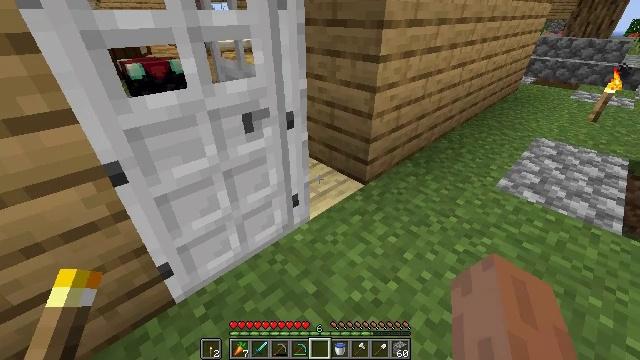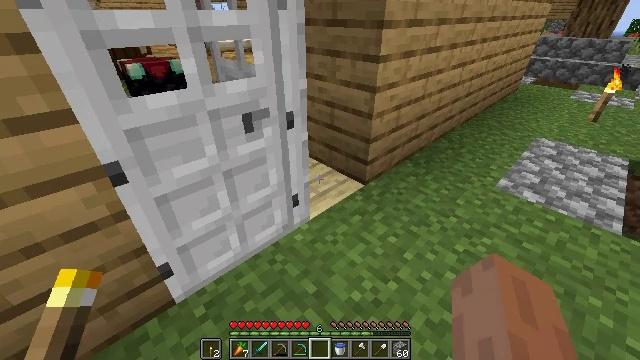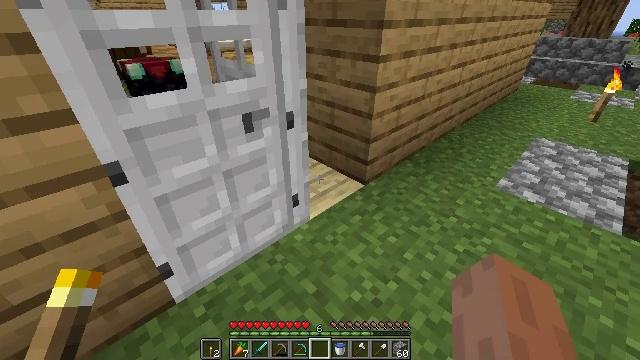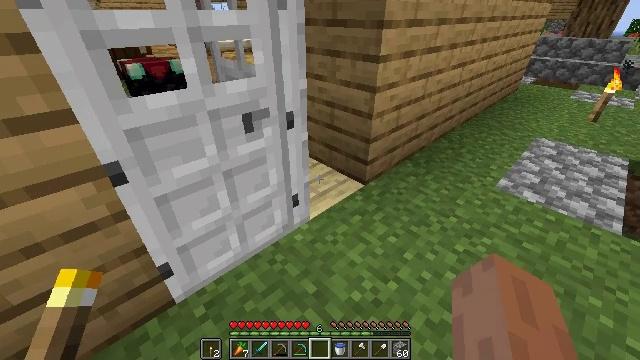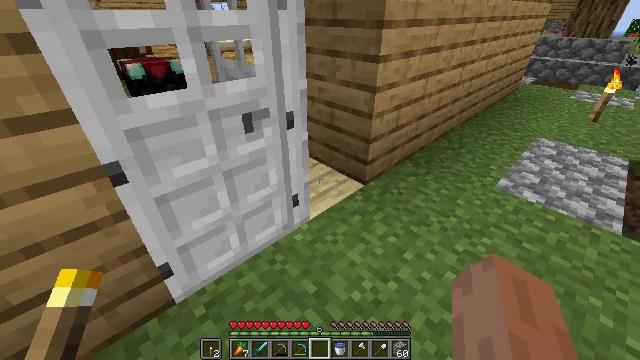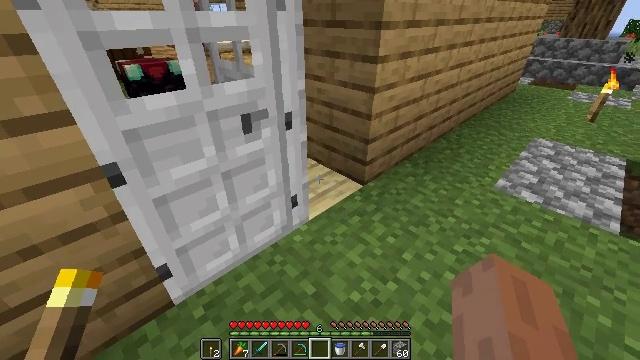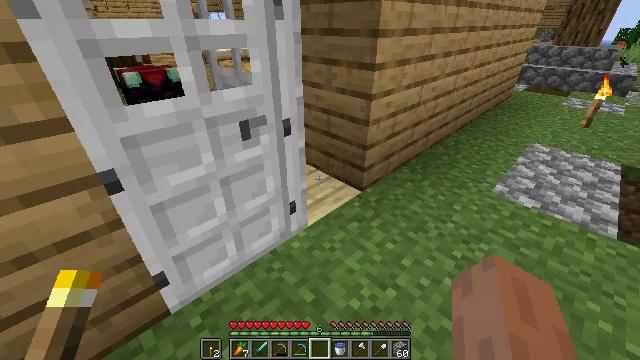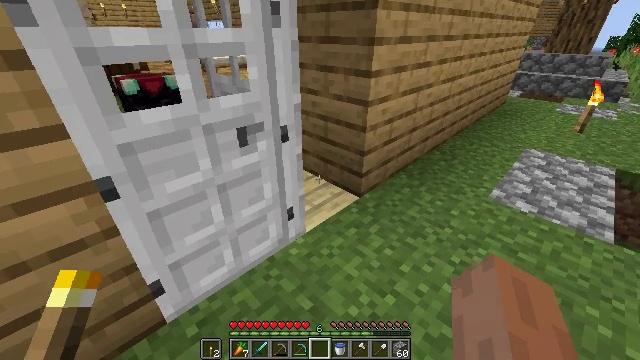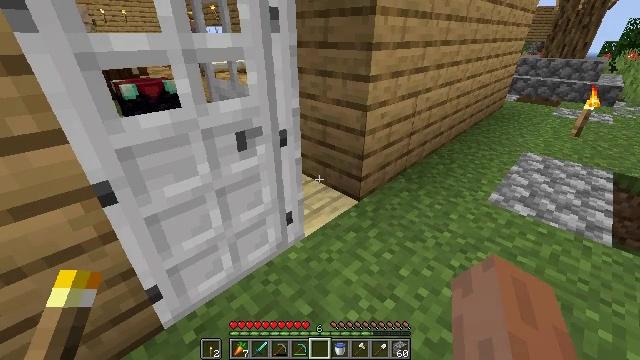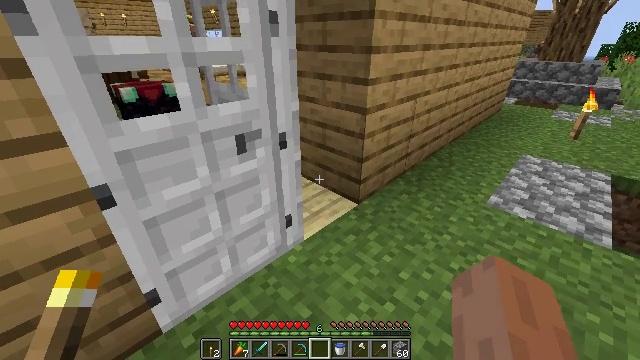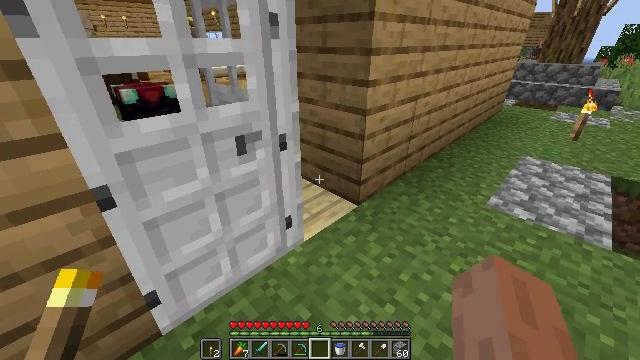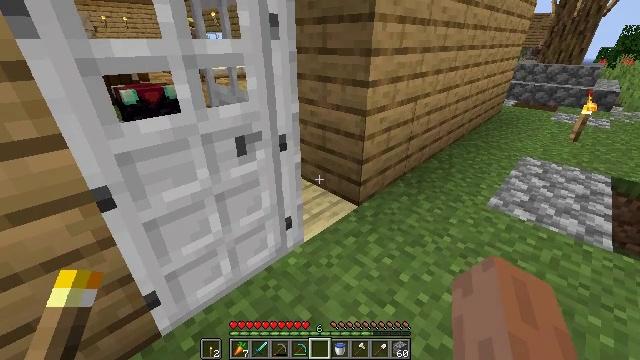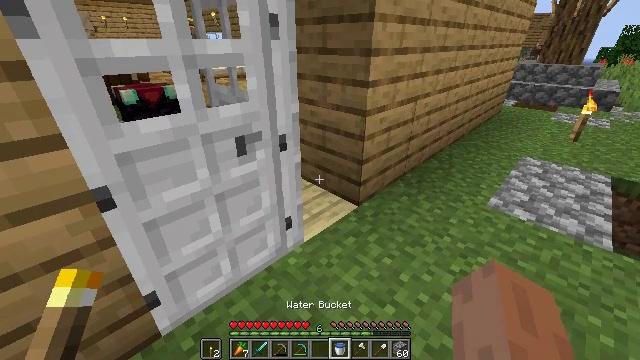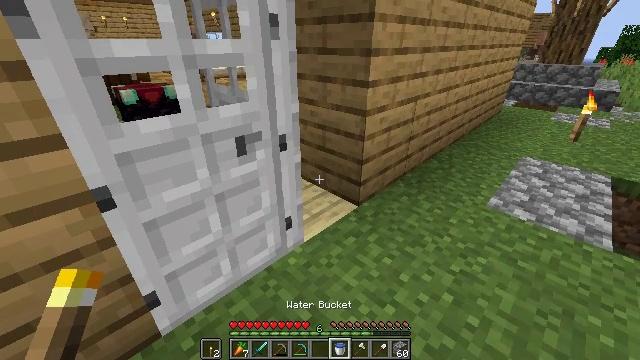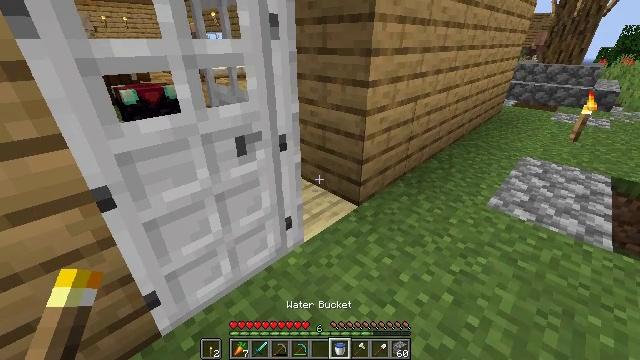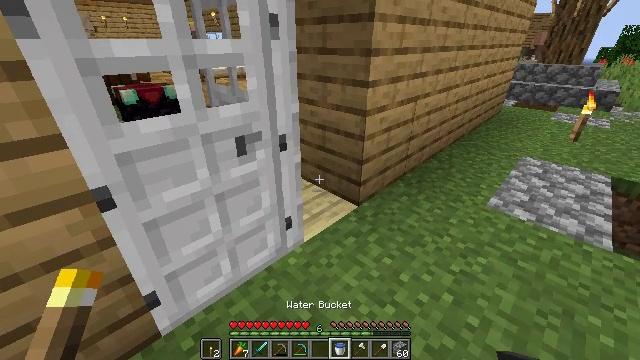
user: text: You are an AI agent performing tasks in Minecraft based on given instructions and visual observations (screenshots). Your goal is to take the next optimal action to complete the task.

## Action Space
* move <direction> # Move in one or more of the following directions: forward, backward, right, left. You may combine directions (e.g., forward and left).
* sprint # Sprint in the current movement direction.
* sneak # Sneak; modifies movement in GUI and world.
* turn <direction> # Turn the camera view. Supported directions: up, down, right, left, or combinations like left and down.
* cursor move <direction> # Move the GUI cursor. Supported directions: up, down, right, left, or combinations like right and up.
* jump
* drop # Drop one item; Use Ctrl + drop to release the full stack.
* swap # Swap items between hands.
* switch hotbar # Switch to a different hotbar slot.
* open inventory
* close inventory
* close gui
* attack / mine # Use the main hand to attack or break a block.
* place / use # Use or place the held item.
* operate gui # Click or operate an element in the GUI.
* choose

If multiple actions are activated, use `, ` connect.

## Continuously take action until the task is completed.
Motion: motion action
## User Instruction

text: Gather the iron door by mining it.
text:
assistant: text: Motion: no_op
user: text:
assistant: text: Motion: no_op
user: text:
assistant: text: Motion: no_op
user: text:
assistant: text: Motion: no_op
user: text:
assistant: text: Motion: no_op
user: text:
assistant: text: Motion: turn up
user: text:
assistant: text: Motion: turn up
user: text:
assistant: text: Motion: no_op
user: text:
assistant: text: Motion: no_op
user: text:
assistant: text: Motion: no_op
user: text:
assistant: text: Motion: no_op
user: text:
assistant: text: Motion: no_op
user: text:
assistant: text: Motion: no_op
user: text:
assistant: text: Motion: no_op
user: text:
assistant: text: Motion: no_op
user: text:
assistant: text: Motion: no_op
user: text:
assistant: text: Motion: no_op
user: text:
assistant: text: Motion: no_op
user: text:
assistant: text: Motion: no_op
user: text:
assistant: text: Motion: no_op
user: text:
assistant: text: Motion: no_op
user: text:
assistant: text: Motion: no_op
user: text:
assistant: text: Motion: no_op
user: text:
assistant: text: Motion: no_op
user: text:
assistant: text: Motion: no_op
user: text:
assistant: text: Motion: no_op
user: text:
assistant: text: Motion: no_op
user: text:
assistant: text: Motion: no_op
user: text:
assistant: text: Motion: no_op
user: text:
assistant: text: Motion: no_op